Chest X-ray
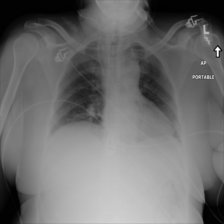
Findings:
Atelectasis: negative
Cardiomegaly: negative
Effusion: negative
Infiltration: positive
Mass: negative
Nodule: negative
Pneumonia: negative
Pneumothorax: negative
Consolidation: negative
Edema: negative
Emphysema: negative
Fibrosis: negative
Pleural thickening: negative
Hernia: negative